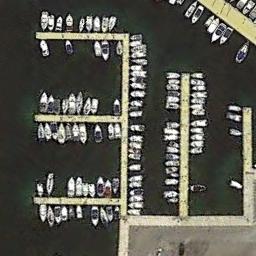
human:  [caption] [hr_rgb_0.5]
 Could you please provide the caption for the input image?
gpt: There are different sizes of ships in the harbor .

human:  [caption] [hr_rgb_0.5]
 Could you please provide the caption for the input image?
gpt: The harbor has lots of neatly docked boats and the color of the waters is green .

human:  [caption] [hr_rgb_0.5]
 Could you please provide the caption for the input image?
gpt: Numerous ships are in the harbor .

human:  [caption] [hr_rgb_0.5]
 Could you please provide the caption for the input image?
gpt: Many yachts are neatly arranged on the sea side of the harbor .

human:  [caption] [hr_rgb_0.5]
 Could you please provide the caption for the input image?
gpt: There are many ships docked neatly at the harbor .